Field crop: maize
Growth stage: 2
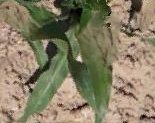
Species: maize